Interaction volume radius: 10 \u00c5
Interaction volume height: 10 \u00c5
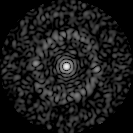
Disorder parameter: 0.8138